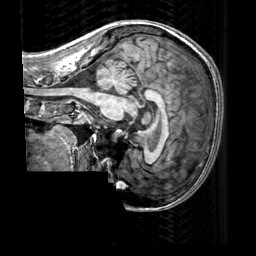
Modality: T1w
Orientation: sagittal
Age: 44
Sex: female
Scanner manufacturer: siemens
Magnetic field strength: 3 T
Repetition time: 2.3 s
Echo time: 0.00303 s